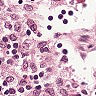
Metastatic tissue present: no